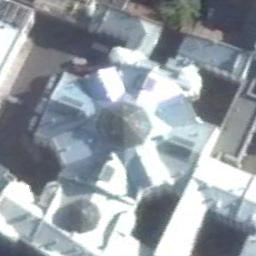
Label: church